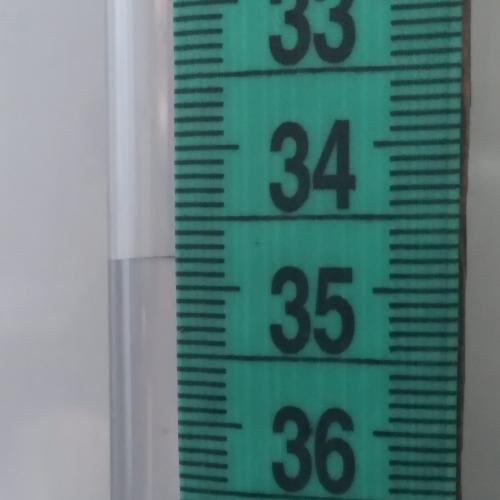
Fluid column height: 34.8 cm